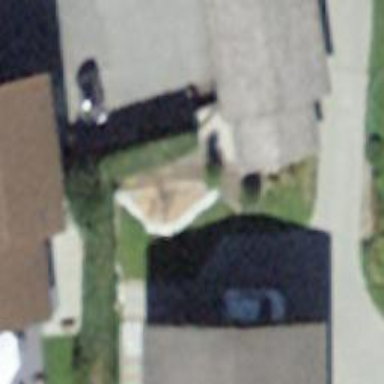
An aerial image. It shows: Simple and straightforward house.